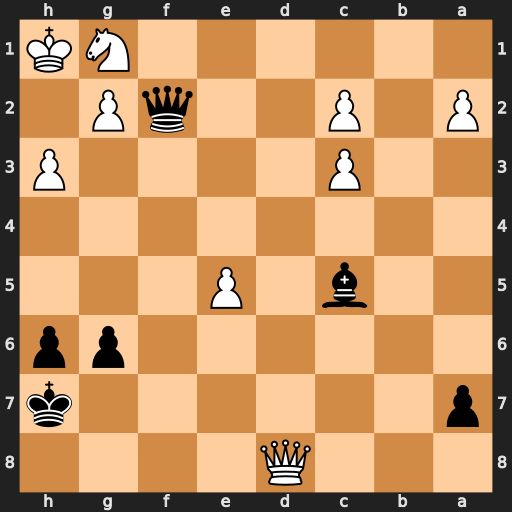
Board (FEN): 3Q4/p6k/6pp/2b1P3/8/2P4P/P1P2qP1/6NK
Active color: b
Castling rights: -
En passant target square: -
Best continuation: Qxg1#